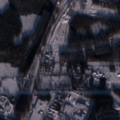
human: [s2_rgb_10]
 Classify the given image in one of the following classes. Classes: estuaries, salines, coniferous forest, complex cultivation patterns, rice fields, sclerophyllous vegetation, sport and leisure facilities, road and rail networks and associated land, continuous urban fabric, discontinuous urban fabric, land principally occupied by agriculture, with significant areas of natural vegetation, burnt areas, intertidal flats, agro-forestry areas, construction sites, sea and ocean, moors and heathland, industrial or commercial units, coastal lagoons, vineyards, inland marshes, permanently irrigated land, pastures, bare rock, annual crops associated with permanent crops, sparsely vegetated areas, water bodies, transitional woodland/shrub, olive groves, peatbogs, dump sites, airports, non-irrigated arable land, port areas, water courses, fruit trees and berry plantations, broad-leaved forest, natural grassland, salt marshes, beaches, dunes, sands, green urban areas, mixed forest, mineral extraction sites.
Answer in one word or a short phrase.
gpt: discontinuous urban fabric, industrial or commercial units, broad-leaved forest, coniferous forest, mixed forest, transitional woodland/shrub